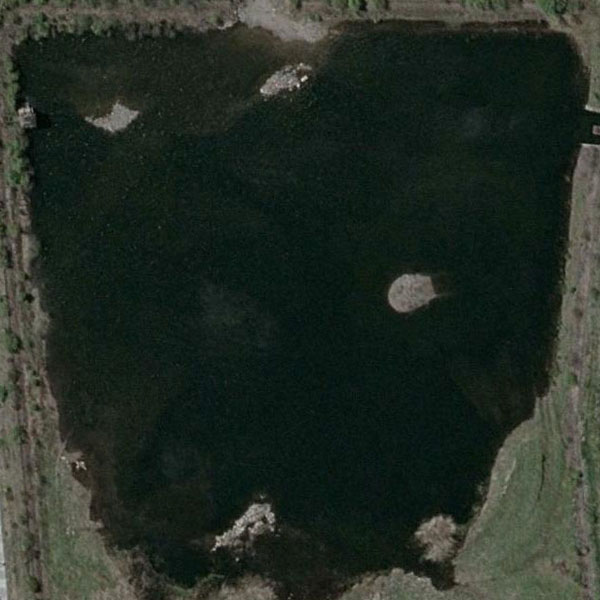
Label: Pond